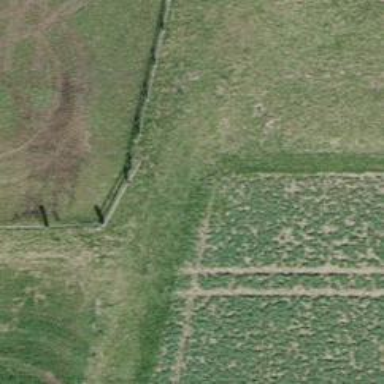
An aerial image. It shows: Grass track with grade3 surface.